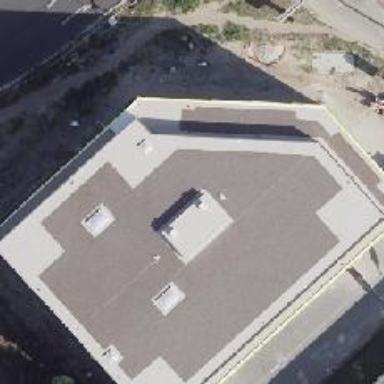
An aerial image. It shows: Storage rental shop.